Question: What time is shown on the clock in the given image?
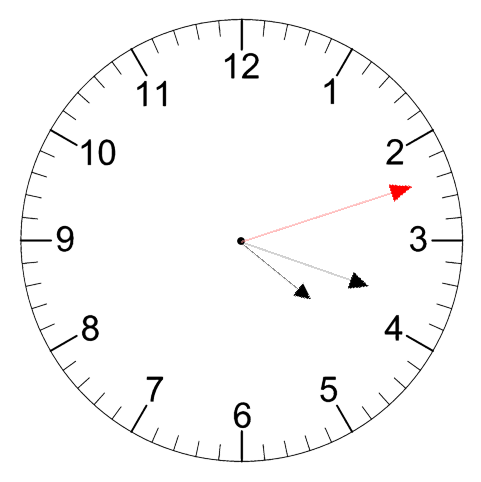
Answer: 04:18:12